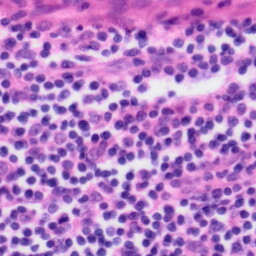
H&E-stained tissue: Tonsil